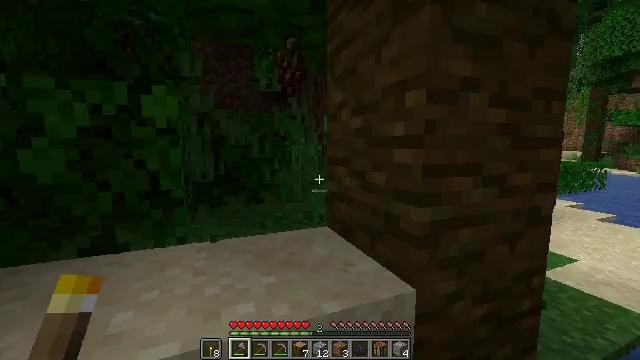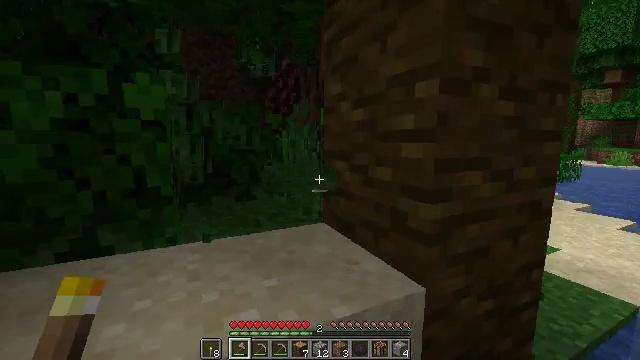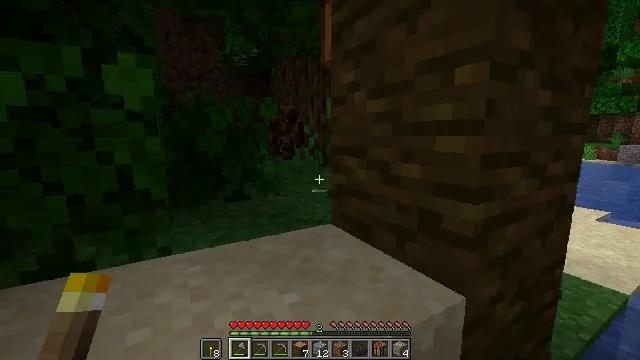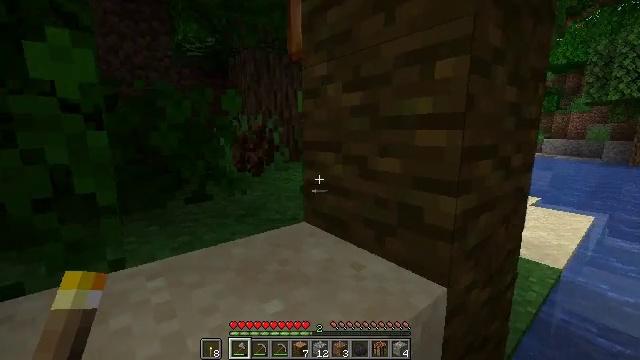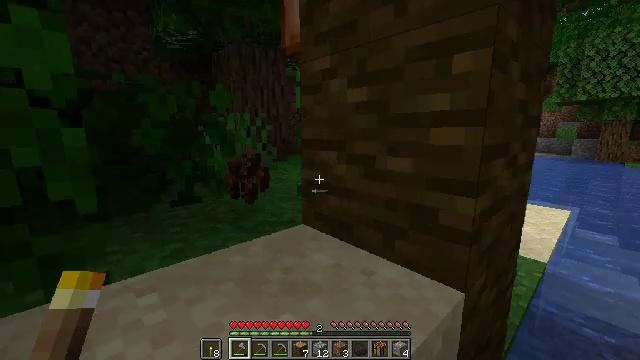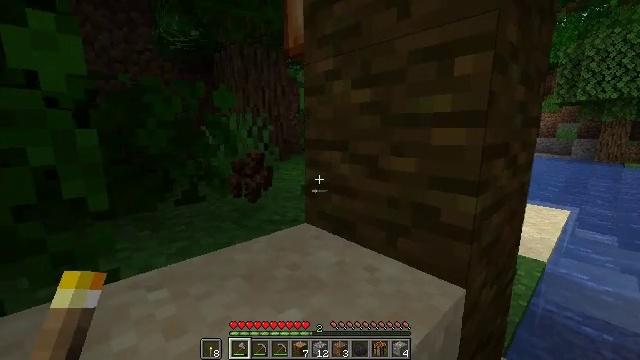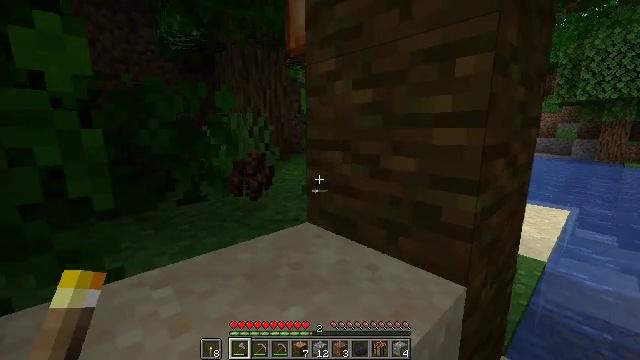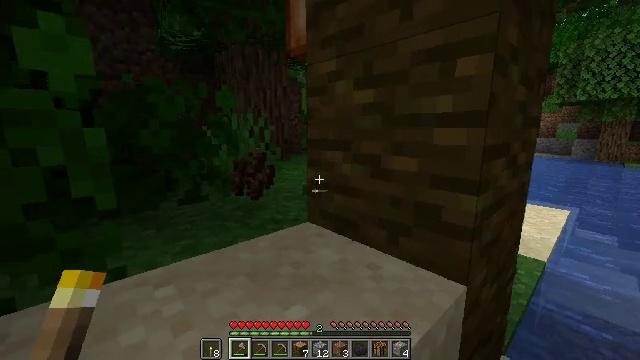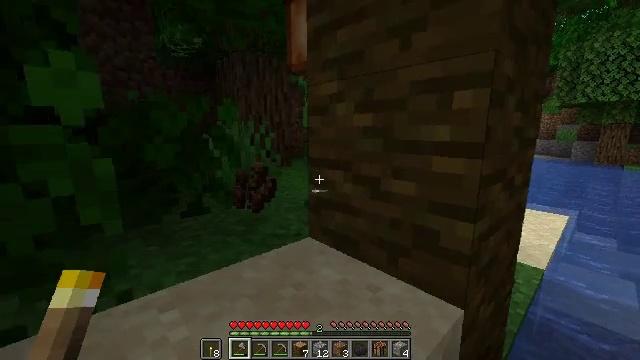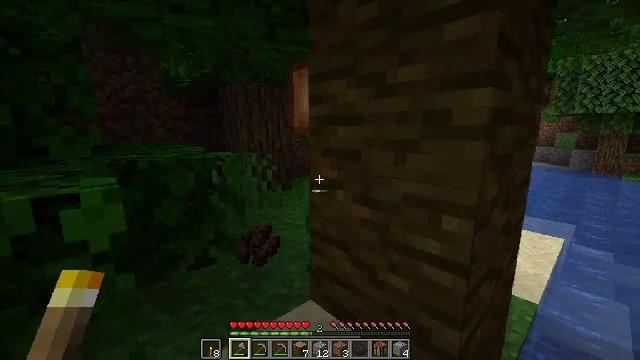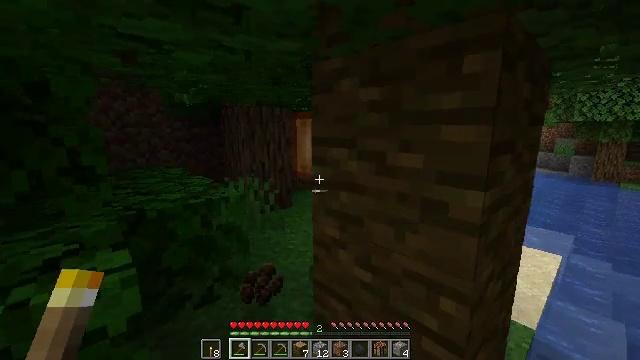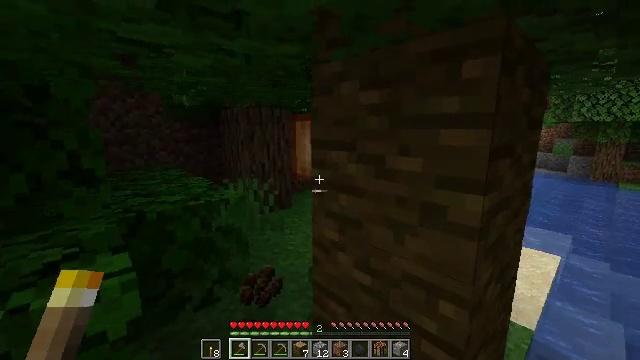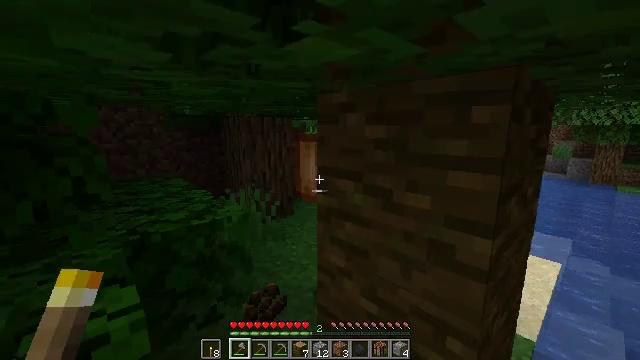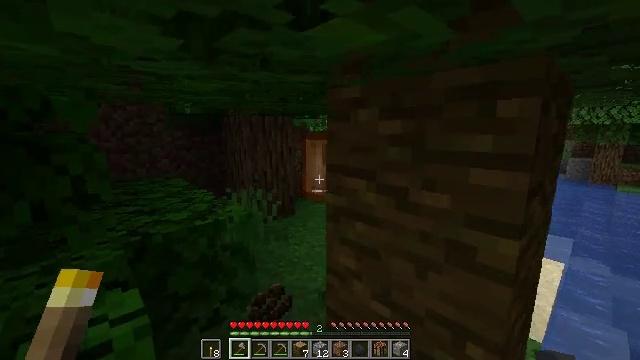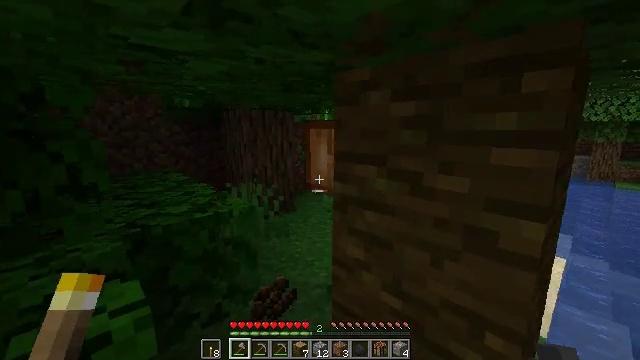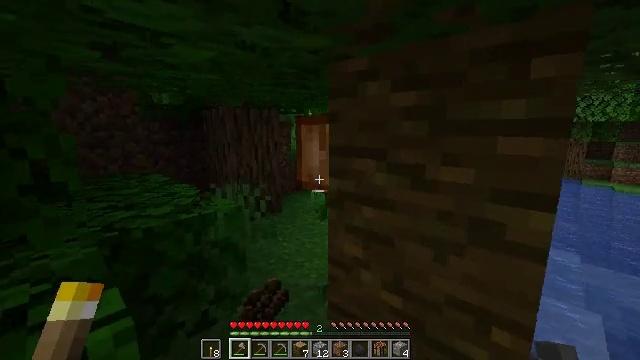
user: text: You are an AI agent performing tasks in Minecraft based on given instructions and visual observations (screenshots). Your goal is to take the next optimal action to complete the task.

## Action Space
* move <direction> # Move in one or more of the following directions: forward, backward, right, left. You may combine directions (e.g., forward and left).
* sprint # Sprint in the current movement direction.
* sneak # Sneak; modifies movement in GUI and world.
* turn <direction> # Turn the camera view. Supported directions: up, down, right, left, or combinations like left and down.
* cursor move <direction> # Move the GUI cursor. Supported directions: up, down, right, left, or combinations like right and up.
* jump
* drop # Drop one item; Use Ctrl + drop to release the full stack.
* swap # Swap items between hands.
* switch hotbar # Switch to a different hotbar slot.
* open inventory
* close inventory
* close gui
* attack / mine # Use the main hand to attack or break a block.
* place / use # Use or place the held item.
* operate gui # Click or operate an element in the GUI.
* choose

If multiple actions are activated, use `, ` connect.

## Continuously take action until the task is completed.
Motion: motion action
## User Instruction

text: Mine the cocoa pods for beans.
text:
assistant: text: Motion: move forward and move left, turn right and down
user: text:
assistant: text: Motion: move forward and move left, turn right
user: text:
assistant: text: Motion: move forward and move left, turn right
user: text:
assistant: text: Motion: move forward and move left, turn right
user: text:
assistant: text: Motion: move forward and move left
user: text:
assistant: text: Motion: move forward and move left
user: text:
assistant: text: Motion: move forward and move left
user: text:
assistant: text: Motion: move forward and move left, jump
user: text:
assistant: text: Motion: move forward and move left, jump
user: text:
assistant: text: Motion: move forward and move left, jump
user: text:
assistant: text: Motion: move forward and move left
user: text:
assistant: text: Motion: move forward and move left
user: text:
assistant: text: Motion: move forward and move left
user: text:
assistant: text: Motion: move forward and move left
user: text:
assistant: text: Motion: move forward and move left, turn right
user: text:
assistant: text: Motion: move forward and move left, turn right
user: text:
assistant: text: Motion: move forward and move left, turn right
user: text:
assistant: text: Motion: move forward and move left, turn right
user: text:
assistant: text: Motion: move forward and move left, turn right
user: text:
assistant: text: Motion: move forward, turn right
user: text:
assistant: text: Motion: attack / mine
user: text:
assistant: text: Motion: attack / mine
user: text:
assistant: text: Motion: turn right, attack / mine
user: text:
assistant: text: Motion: turn right, attack / mine
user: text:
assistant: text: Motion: turn right, attack / mine
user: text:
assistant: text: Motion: attack / mine
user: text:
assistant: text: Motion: move forward and move left, attack / mine
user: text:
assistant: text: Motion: move forward and move left, attack / mine
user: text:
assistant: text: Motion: move forward and move left, turn right, attack / mine
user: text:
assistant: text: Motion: move forward and move left, turn right, attack / mine